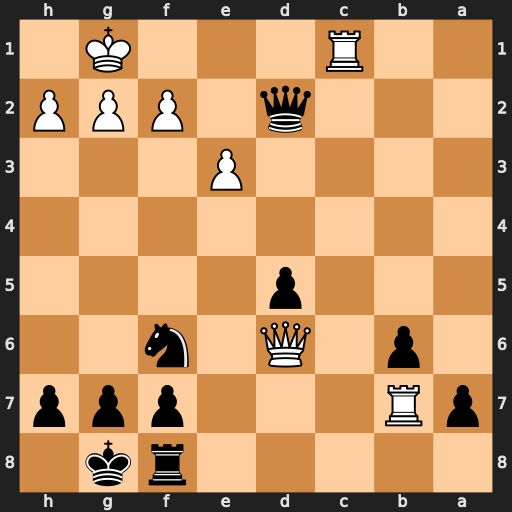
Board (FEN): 5rk1/pR3ppp/1p1Q1n2/3p4/8/4P3/3q1PPP/2R3K1
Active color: b
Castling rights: -
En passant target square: -
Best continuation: Qxc1#